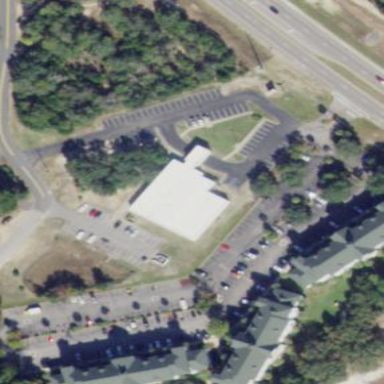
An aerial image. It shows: Clinic building offering healthcare services.